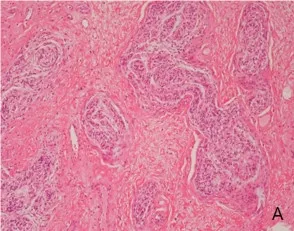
A) Microscopic findings of the plexiform neurofibroma. The tumor comprises a tortuous mass of expanded nerve branches (hematoxylin and eosin stain, original magnification x40).
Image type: pathology (h&e)